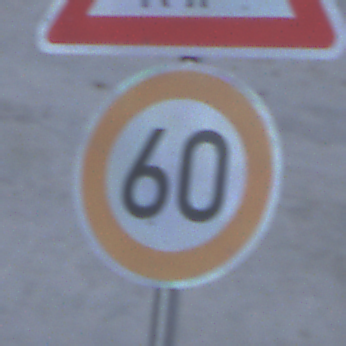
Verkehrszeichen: Geschwindigkeit60
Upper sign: ViehtriebLinks
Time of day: SunriseSunset
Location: Outdoor (Urban)
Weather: Clear
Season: NotSpecified
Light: Natural